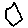
Label: hexagon